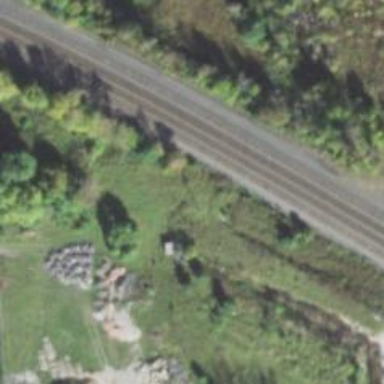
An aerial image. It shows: Railway track.